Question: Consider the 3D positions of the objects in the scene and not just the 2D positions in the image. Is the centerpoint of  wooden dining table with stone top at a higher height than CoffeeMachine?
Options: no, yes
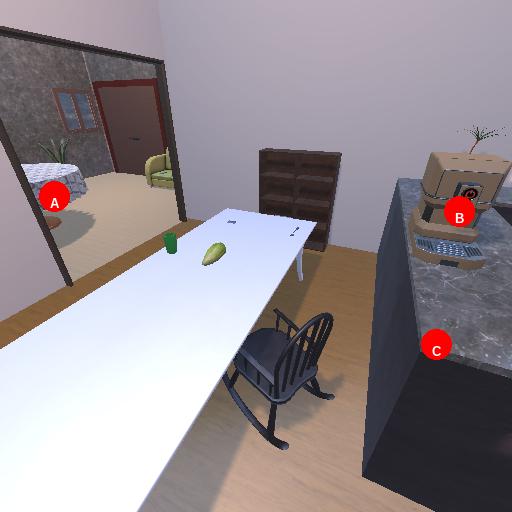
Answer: no